Question: About <URL>:
> The Critical Section Controller ensures that its children elements (samplers/controllers, etc.) will be executed by only one thread as a named lock will be taken before executing children of controller.
It's not that hard to create a dead lock and make JMeter stuck
If inside lock A add lock B and inside other lock B add lock A with a few threads there's a dead lock:

Can this be avoided ? and if not can there be a warning for users using this controller ?
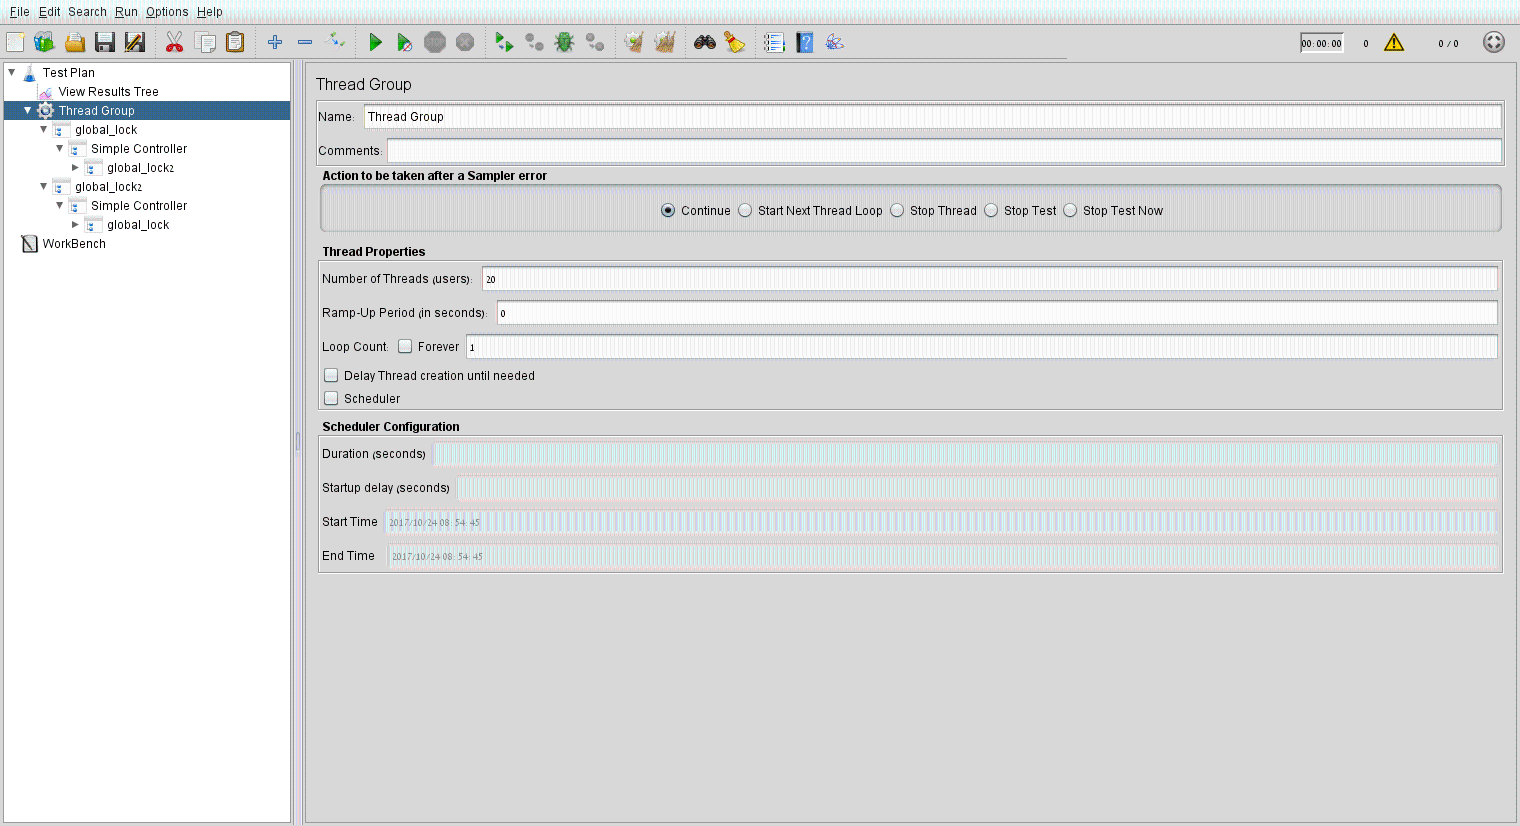
Answer: Yes indeed using, the way you show it can lead to Java Dead Lock as it's the equivalent of a "synchronized" block in Java.
As JMeter provides a kind of algorithmic way to develop a test, this looks regular to me.
You can potentially raise an enhancement request for detection of Dead lock or provide a PR improving documentation.
I think project will be happy to merge it.